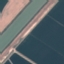
Label: River